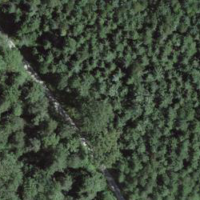
EUNIS habitat code: 41
Species observed at this site:
Lamium galeobdolon